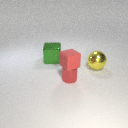
small red rubber cube above small red metal cylinder